Question: This is a simple ATM use-case diagram:
I think it missed something like Login (authentication) and Print (after Transfer, Withdraw... we will be asked for selecting print bill or not). So are they use-case?

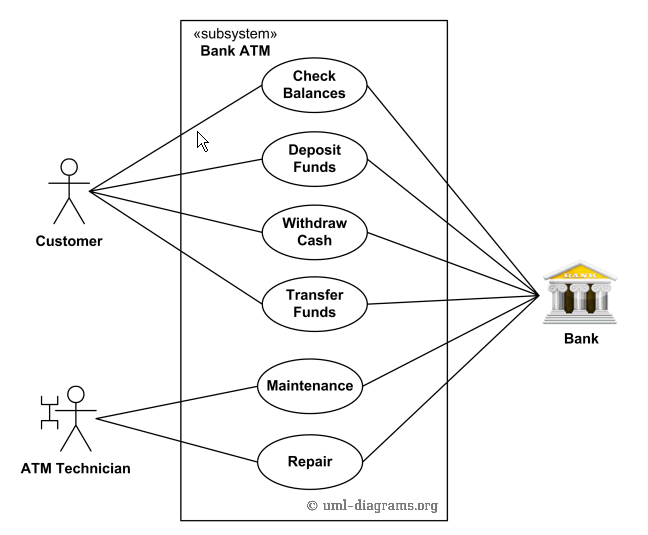
Answer: When trying to decide if a certain piece of behavior should be a use case you should look to the "observable result" for the main actor. Does "login" yield such a result?
It depends on the system you are developing, the complexity of the authentication system etc. It might be a mere step in the use case scenario or it might become a (secondary) use case.
Another tool I teach my students is the BOSS test.
You have to ask yourself:
> Will my boss be happy when I 100 times today?
Usually usecases like "Login" fail the BOSS test. Things like "Create Order" or "Pay Invoice" usually pass the BOSS test.
But again whether or not to make a use case depends on your methodology (granularity of your use cases), on your system, and on the complexity. There is no YES/NO answer.